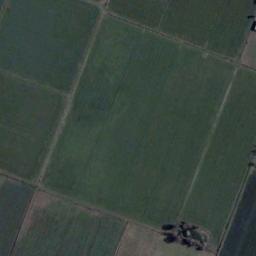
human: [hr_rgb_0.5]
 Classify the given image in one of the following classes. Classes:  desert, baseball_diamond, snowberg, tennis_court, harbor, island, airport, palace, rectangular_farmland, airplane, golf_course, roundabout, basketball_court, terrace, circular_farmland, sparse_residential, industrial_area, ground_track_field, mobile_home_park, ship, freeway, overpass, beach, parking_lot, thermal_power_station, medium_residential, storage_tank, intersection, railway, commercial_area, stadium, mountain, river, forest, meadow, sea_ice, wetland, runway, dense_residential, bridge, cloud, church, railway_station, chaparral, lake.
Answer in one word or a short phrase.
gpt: rectangular_farmland